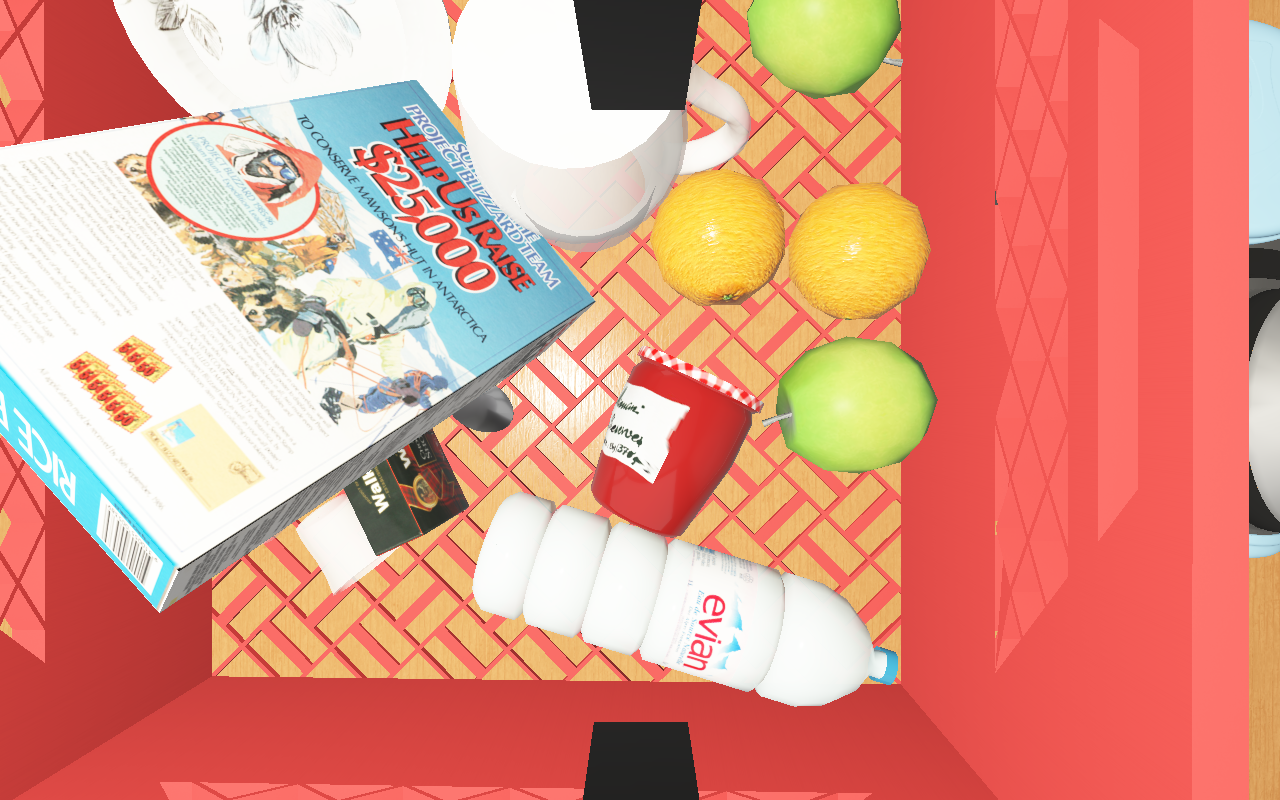
Objects in the scene:
carafe
water bottle
apple
apple
plate
glass
wineglass
cereal box